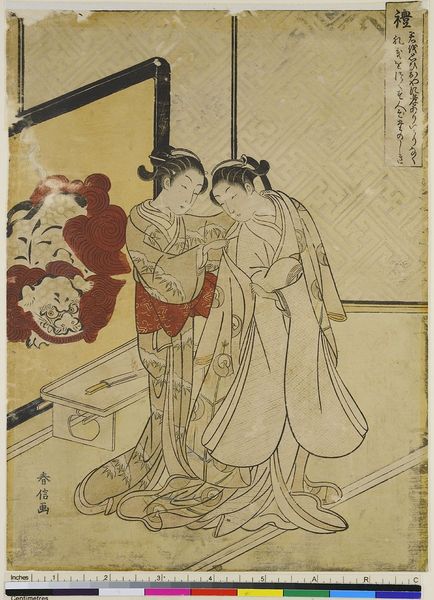
Titel: Die Etikette, aus der Serie: Die fünf Tugenden
Künstler: Suzuki Harunobu
Standort: Hamburg
Institution: Museum für Kunst und Gewerbe Hamburg
Schlagwörter: frauen, damen, frau, gewänder, holzschnitt, braut, ornamente, schriftzeichen, druckgraphik, druckgrafik, asiatisch, hochzeit, zeit, farbholzschnitt, verlobung, heirat, kimono, edo, reproduktionen, eheversprechen, druckerzeugnisse, verlöbnis, blindprägedruck, blinddruck